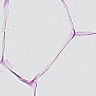
Metastatic tissue present: no